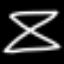
Label: hourglass